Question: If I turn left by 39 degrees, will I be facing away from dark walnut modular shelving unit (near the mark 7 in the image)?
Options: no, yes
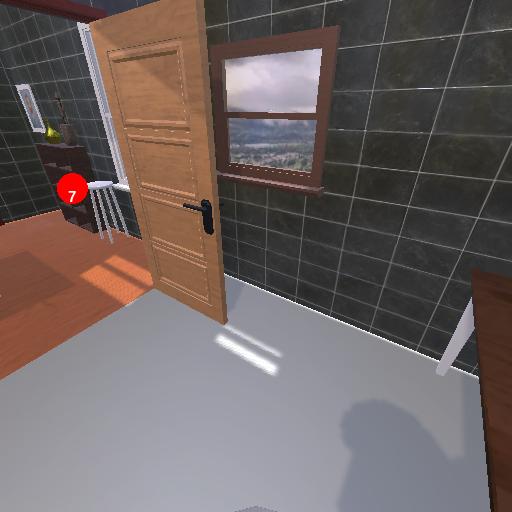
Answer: no